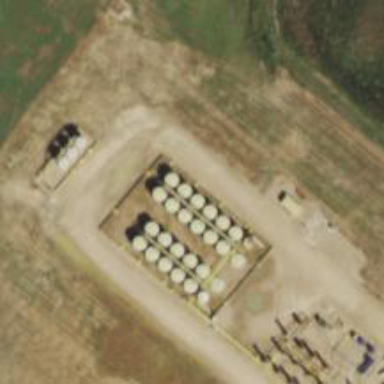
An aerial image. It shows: Storage tank with man-made structure.